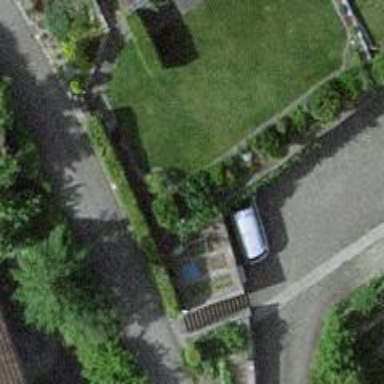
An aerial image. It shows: Garage building.